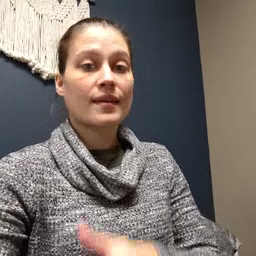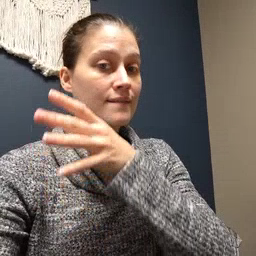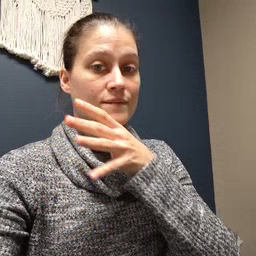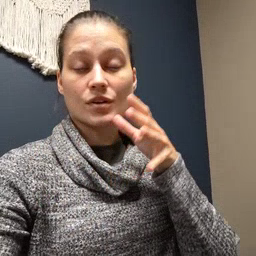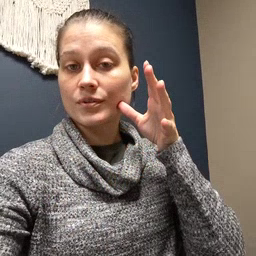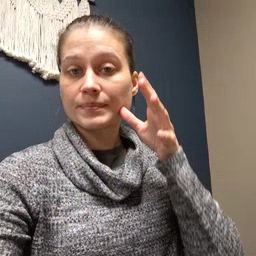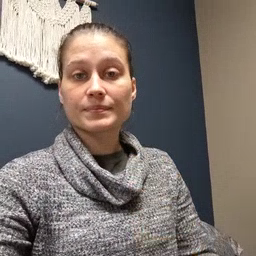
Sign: farm